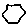
Label: hexagon